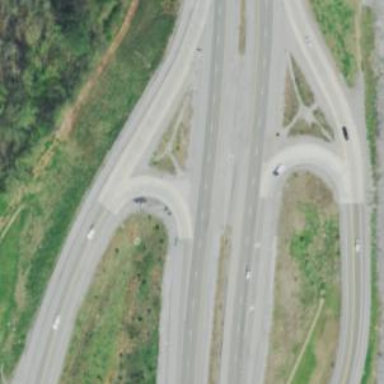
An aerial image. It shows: Trunk link highway.